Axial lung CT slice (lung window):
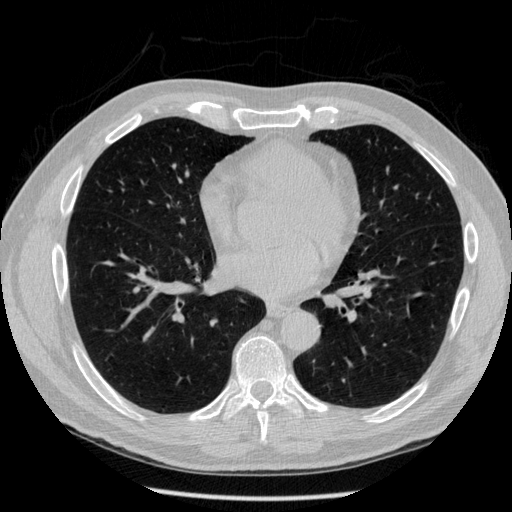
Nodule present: no